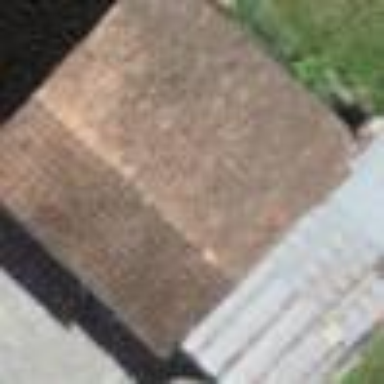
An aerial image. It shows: Shed building.